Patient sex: M
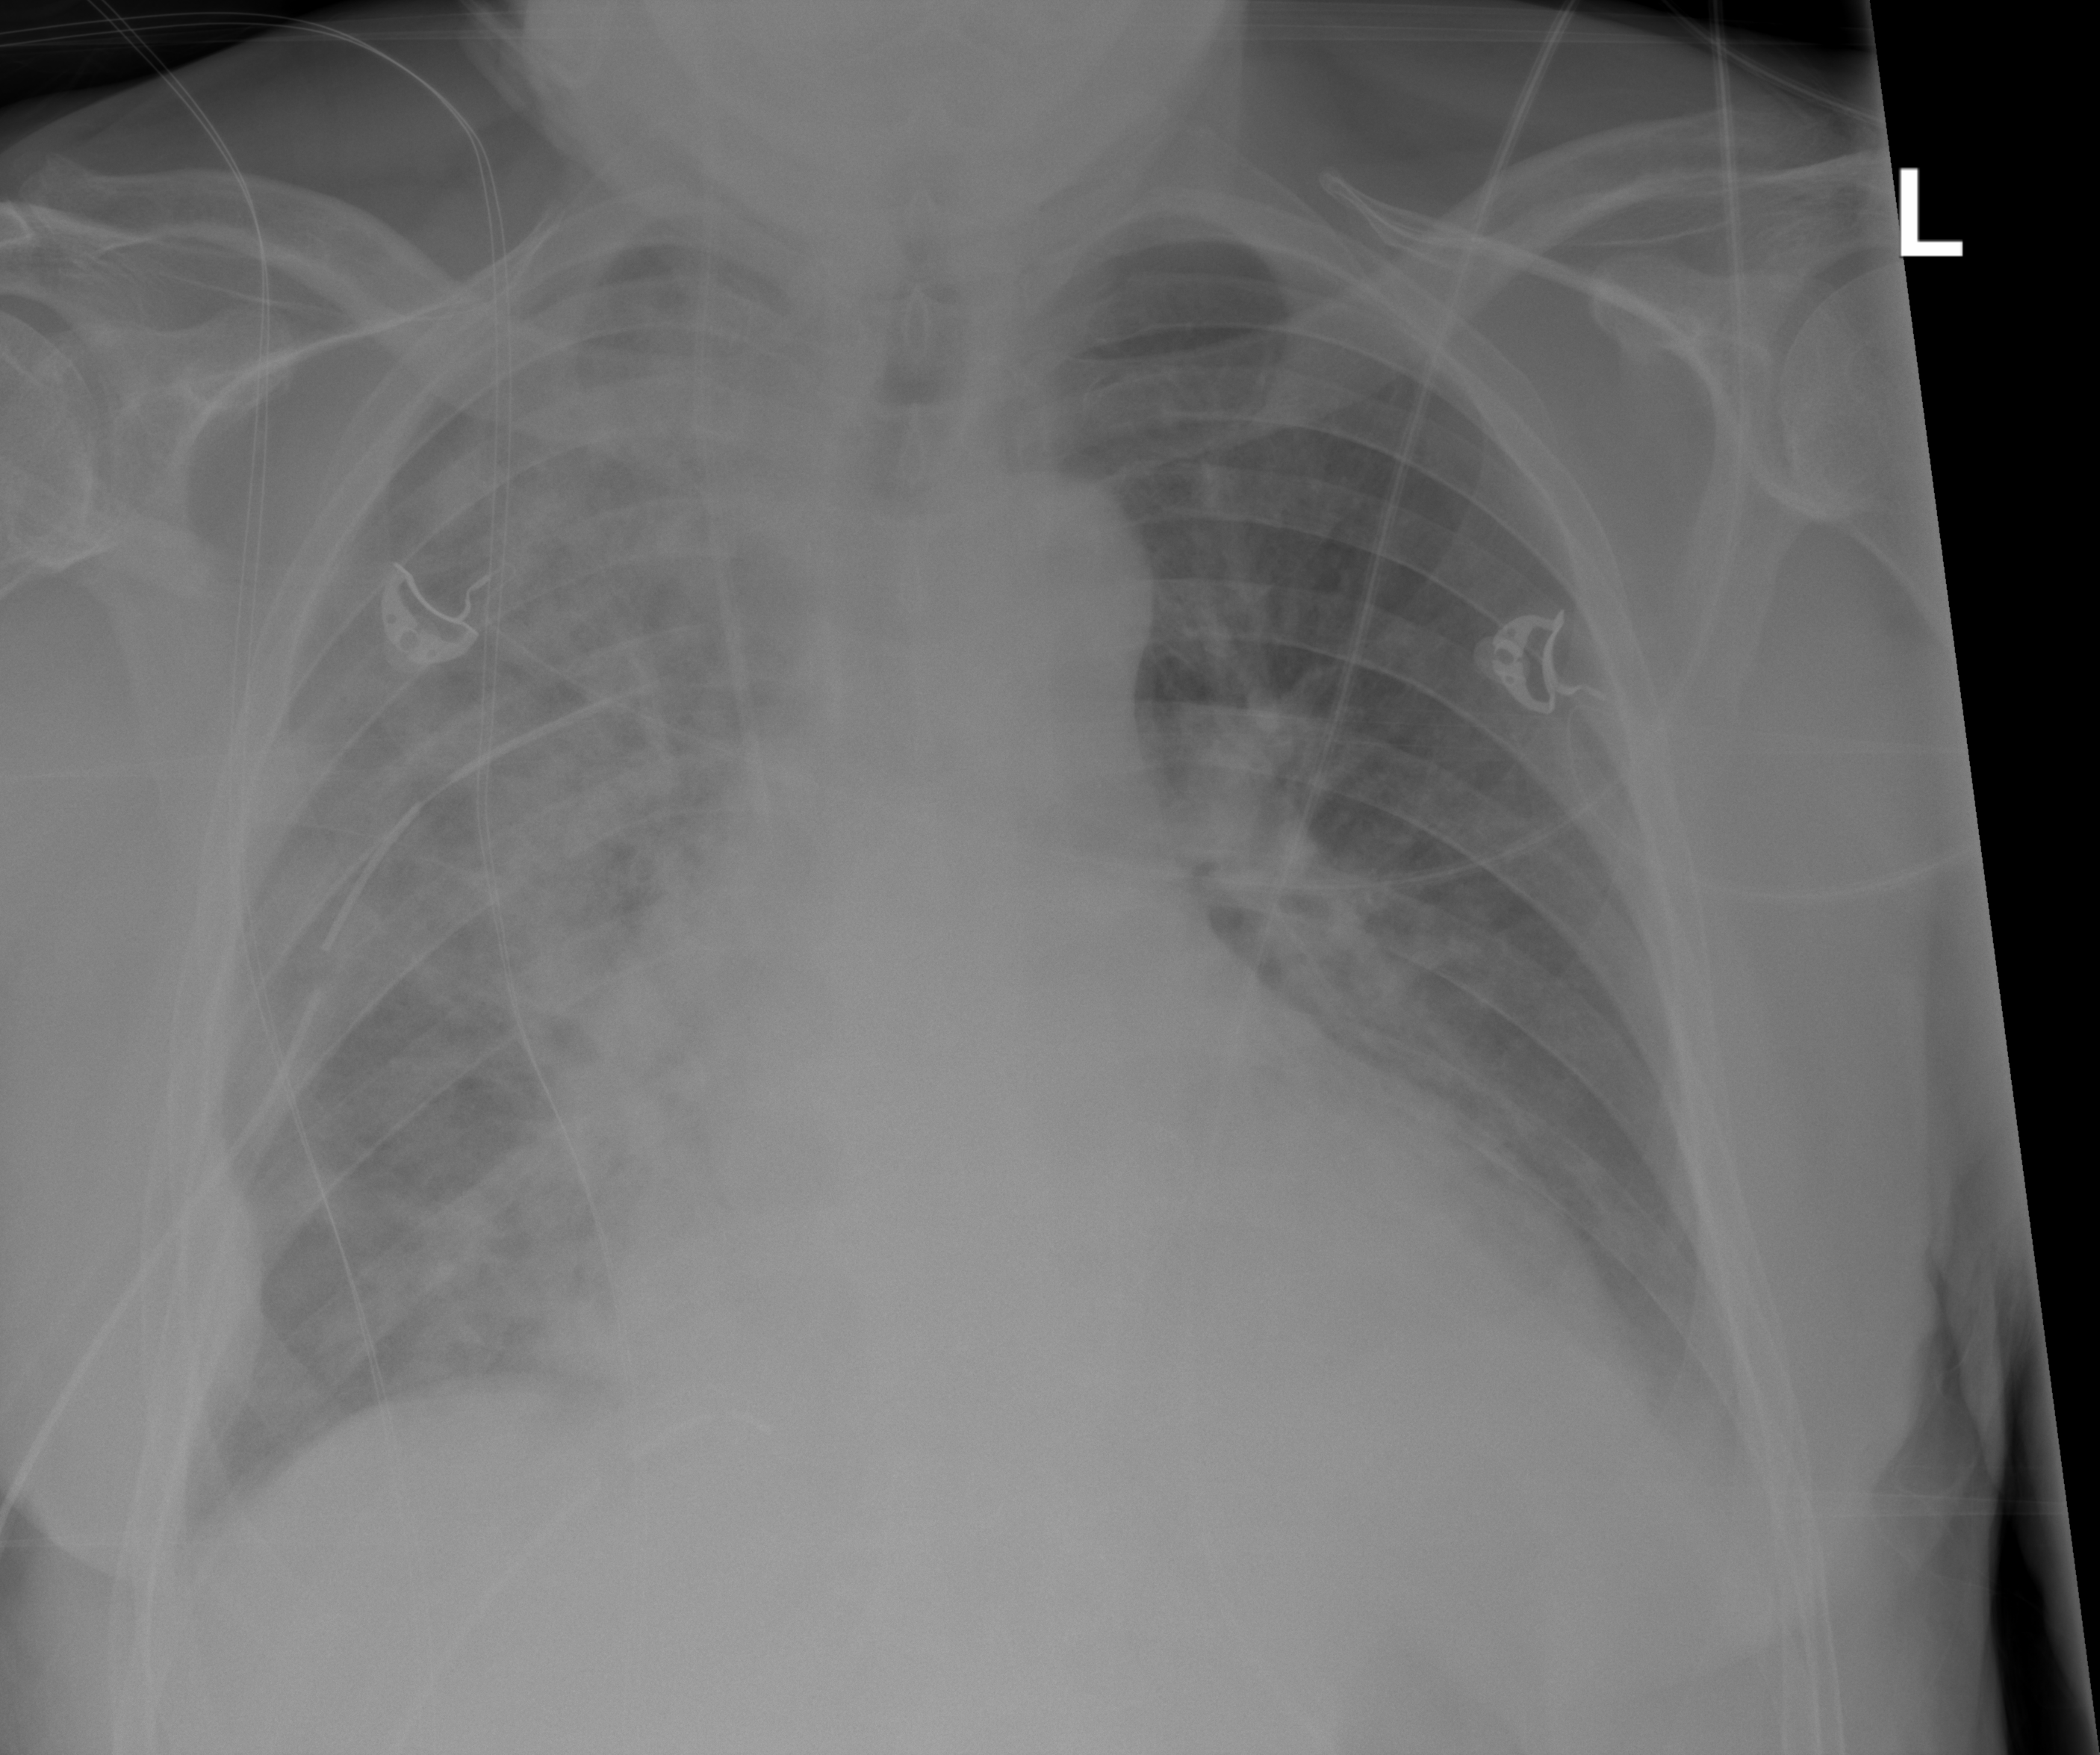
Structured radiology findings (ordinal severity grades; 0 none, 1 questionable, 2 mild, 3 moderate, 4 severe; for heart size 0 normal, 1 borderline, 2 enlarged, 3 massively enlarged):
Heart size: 2
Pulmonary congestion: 0
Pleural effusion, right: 2
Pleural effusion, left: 2
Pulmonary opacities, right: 3
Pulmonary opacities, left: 0
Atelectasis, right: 3
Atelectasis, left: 2